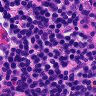
Metastatic tissue present: no